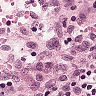
Metastatic tissue present: no